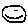
Label: smiley face